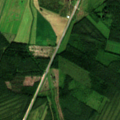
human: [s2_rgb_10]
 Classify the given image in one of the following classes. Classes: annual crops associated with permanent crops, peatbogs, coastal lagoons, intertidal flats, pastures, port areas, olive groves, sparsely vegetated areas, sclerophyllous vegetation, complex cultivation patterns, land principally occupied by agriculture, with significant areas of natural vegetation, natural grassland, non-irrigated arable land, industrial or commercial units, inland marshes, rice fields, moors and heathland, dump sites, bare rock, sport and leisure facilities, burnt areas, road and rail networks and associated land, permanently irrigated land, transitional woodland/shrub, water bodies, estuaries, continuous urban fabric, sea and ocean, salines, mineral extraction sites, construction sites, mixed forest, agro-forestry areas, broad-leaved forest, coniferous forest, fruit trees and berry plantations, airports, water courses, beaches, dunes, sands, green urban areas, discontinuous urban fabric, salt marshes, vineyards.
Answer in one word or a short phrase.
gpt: non-irrigated arable land, coniferous forest, mixed forest, transitional woodland/shrub